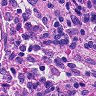
Metastatic tissue present: no